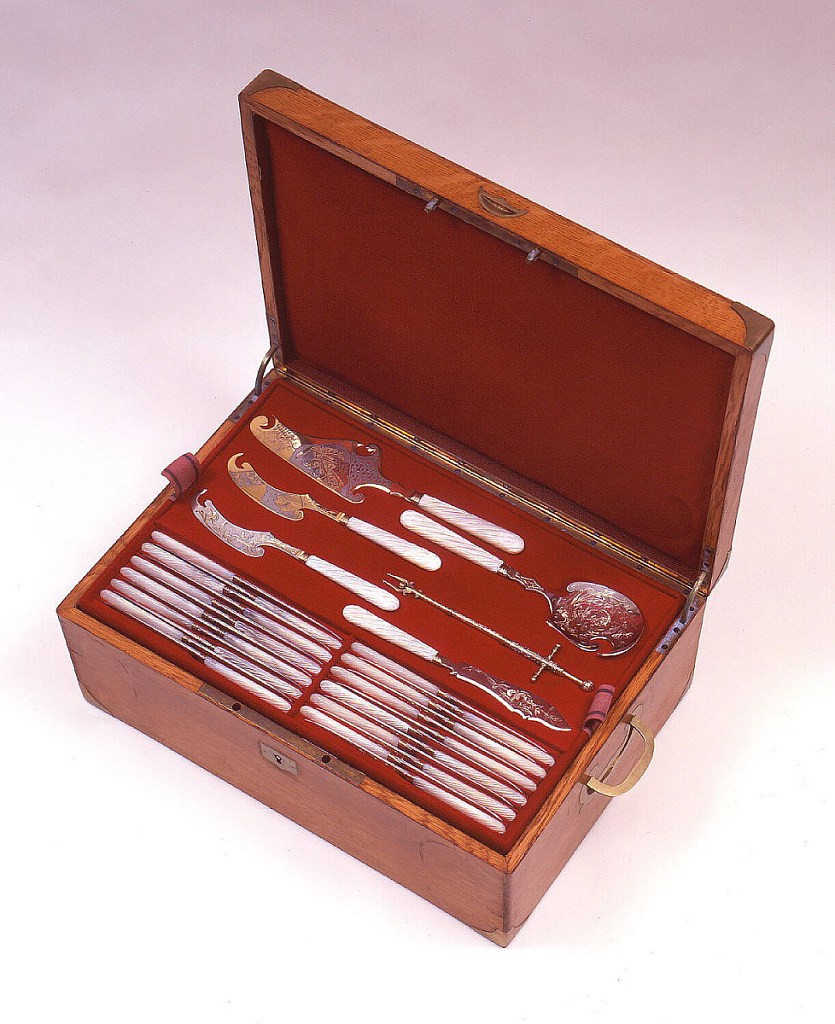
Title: Cutlery case, trays and key
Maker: Unknown
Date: ca. 1890
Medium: oak, brass, metal, felt, leather
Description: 1996-56-1/81: Eighty-one piece dessert service consisting of var...;     1996-56-1: Oval bowl with plain narrow stem. Stem continues t...;     1996-56-10: Four tined fork with thin tines. Plain narrow stem...;     1996-56-11: Oval bowl with plain narrow stem. Stem continues t...;     1996-56-12: Four tined fork with thin tines. Plain narrow stem...;     1996-56-13: Oval bowl with plain narrow stem. Stem continues t...;     1996-56-14: Four tined fork with thin tines. Plain narrow stem...;     1996-56-15: Oval bowl with plain narrow stem. Stem continues t...;     1996-56-16: Four tined fork with thin tines. Plain narrow stem...;     1996-56-17: Oval bowl with plain narrow stem. Stem continues t...;     1996-56-18: Four tined fork with thin tines. Plain narrow stem...;     1996-56-19: Oval bowl with plain narrow stem. Stem splits to f...;     1996-56-2: Four tined fork with thin tines. Plain narrow stem...;     1996-56-20: Four tined fork with thin tines. Plain narrow stem...;     1996-56-21: Oval bowl with plain narrow stem. Stem continues t...;     1996-56-22: Four tined fork with thin tines. Plain narrow stem...;     1996-56-23: Oval bowl with plain narrow stem. Stem continues t...;     1996-56-24: Four tined fork with thin tines. Plain narrow stem...;     1996-56-25: Oval bowl with plain narrow stem. Stem continues t...;     1996-56-26: Oval bowl with plain narrow stem. Stem continues t...;     1996-56-27: Oval bowl with plain narrow stem. Stem continues t...;     1996-56-28: Oval bowl with plain narrow stem. Stem continues t...;     1996-56-29: Oval bowl with plain narrow stem. Stem continues t...;     1996-56-3: Oval bowl with plain narrow stem. Stem continues t...;     1996-56-30: Oval bowl with plain narrow stem. Stem continues t...;     1996-56-31: Oval bowl with plain narrow stem. Stem continues t...;     1996-56-32: Oval bowl with plain narrow stem. Stem continues t...;     1996-56-33: Oval bowl with plain narrow stem. Stem continues t...;     1996-56-34: Oval bowl with plain narrow stem. Stem continues t...;     1996-56-35: Oval bowl with plain narrow stem. Stem continues t...;     1996-56-36: Oval bowl with plain narrow stem. Stem continues t...;     1996-56-37: Tongs with oval finger loops, supported by foliate...;     1996-56-38: Scissors with irregular oval finger loops formed o...;     1996-56-39-a,b: Pair of cake tongs consisting of separatable sides...;     1996-56-4: Four tined fork with thin tines. Plain narrow stem...;     1996-56-41: Rounded deep bowl with pierced openwork covering i...;     1996-56-42: Bowl formed of three large leaves in trefoil shape...;     1996-56-43: Oval shaped bowl. Handle formed in the shape of a ...;     1996-56-44: Three wide tines with pointed tips, in flared trid...;     1996-56-45: Two tined fork. Tines flaring outwards to pointed ...;     1996-56-46: Triangular shaped bowl. At neck, relief clam shell...;     1996-56-47: Deep round bowl, thin neck and stem with plain sur...;     1996-56-48: Axe-shaped blade with curved cutting edge, turning...;     1996-56-49: Spade shaped server with flat square head with bev...;     1996-56-5: Oval bowl with plain narrow stem. Stem continues t...;     1996-56-50: Oval shaped bowl, narrow stem, leading to large le...;     1996-56-51: Oval shaped bowl, narrow stem, leading to large tr...;     1996-56-52: One of twelve dessert knives. Rectangular blade wi...;     1996-56-53: One of twelve dessert knives. Rectangular blade wi...;     1996-56-54: One of twelve dessert knives. Rectangular blade wi...;     1996-56-55: One of twelve dessert knives. Rectangular blade wi...;     1996-56-56: One of twelve dessert knives. Rectangular blade wi...;     1996-56-57: One of twelve dessert knives. Recta